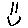
Label: smiley face